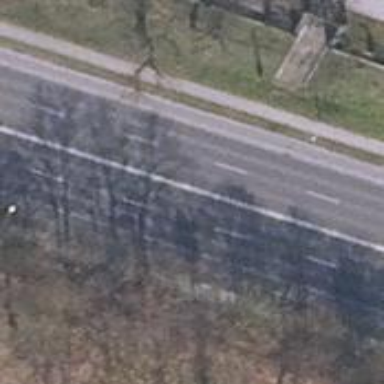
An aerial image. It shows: Primary highway with asphalt surface. There are sidewalks on both sides and dedicated cycle track.